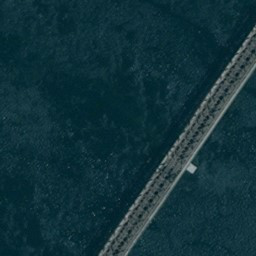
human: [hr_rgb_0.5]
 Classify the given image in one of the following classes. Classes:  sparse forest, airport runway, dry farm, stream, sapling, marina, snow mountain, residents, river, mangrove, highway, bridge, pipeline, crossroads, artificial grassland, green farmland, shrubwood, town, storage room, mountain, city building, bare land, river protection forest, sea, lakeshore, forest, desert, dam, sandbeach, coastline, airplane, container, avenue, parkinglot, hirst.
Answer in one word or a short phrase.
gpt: bridge